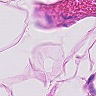
Metastatic tissue present: no